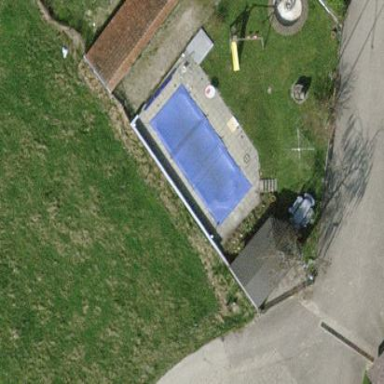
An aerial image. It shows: Swimming pool located in leisure land.